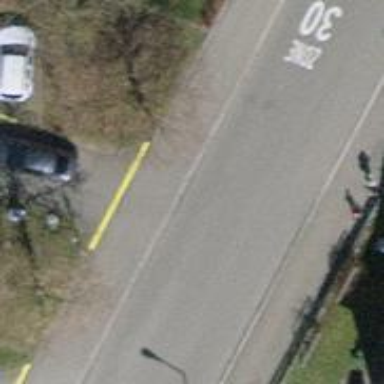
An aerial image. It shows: Unmarked road crossing.